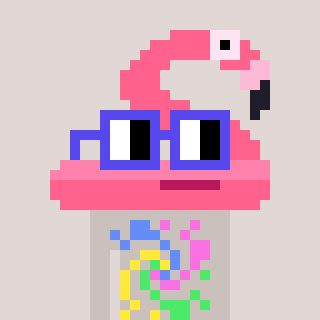
a pixel art character with square blue glasses, a flamingo-shaped head and a foggrey-colored body on a warm background